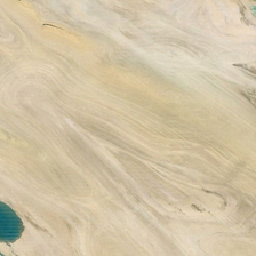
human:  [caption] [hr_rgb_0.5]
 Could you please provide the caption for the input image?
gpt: A green pool can be seen in this dark brown desert.

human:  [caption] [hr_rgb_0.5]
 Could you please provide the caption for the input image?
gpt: the blue green lake is next to the desert which has the strip of annual ring .

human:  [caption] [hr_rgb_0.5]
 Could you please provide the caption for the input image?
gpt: we can see wood grain on the desert with lakes .

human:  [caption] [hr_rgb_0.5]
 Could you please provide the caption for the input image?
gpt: the quicksand forms into circles in the desert with crystal clear ponds .

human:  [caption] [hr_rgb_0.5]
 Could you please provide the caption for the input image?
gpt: A green pond can be seen in this desolate, light brown desert.